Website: bh-photo
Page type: cross-sells
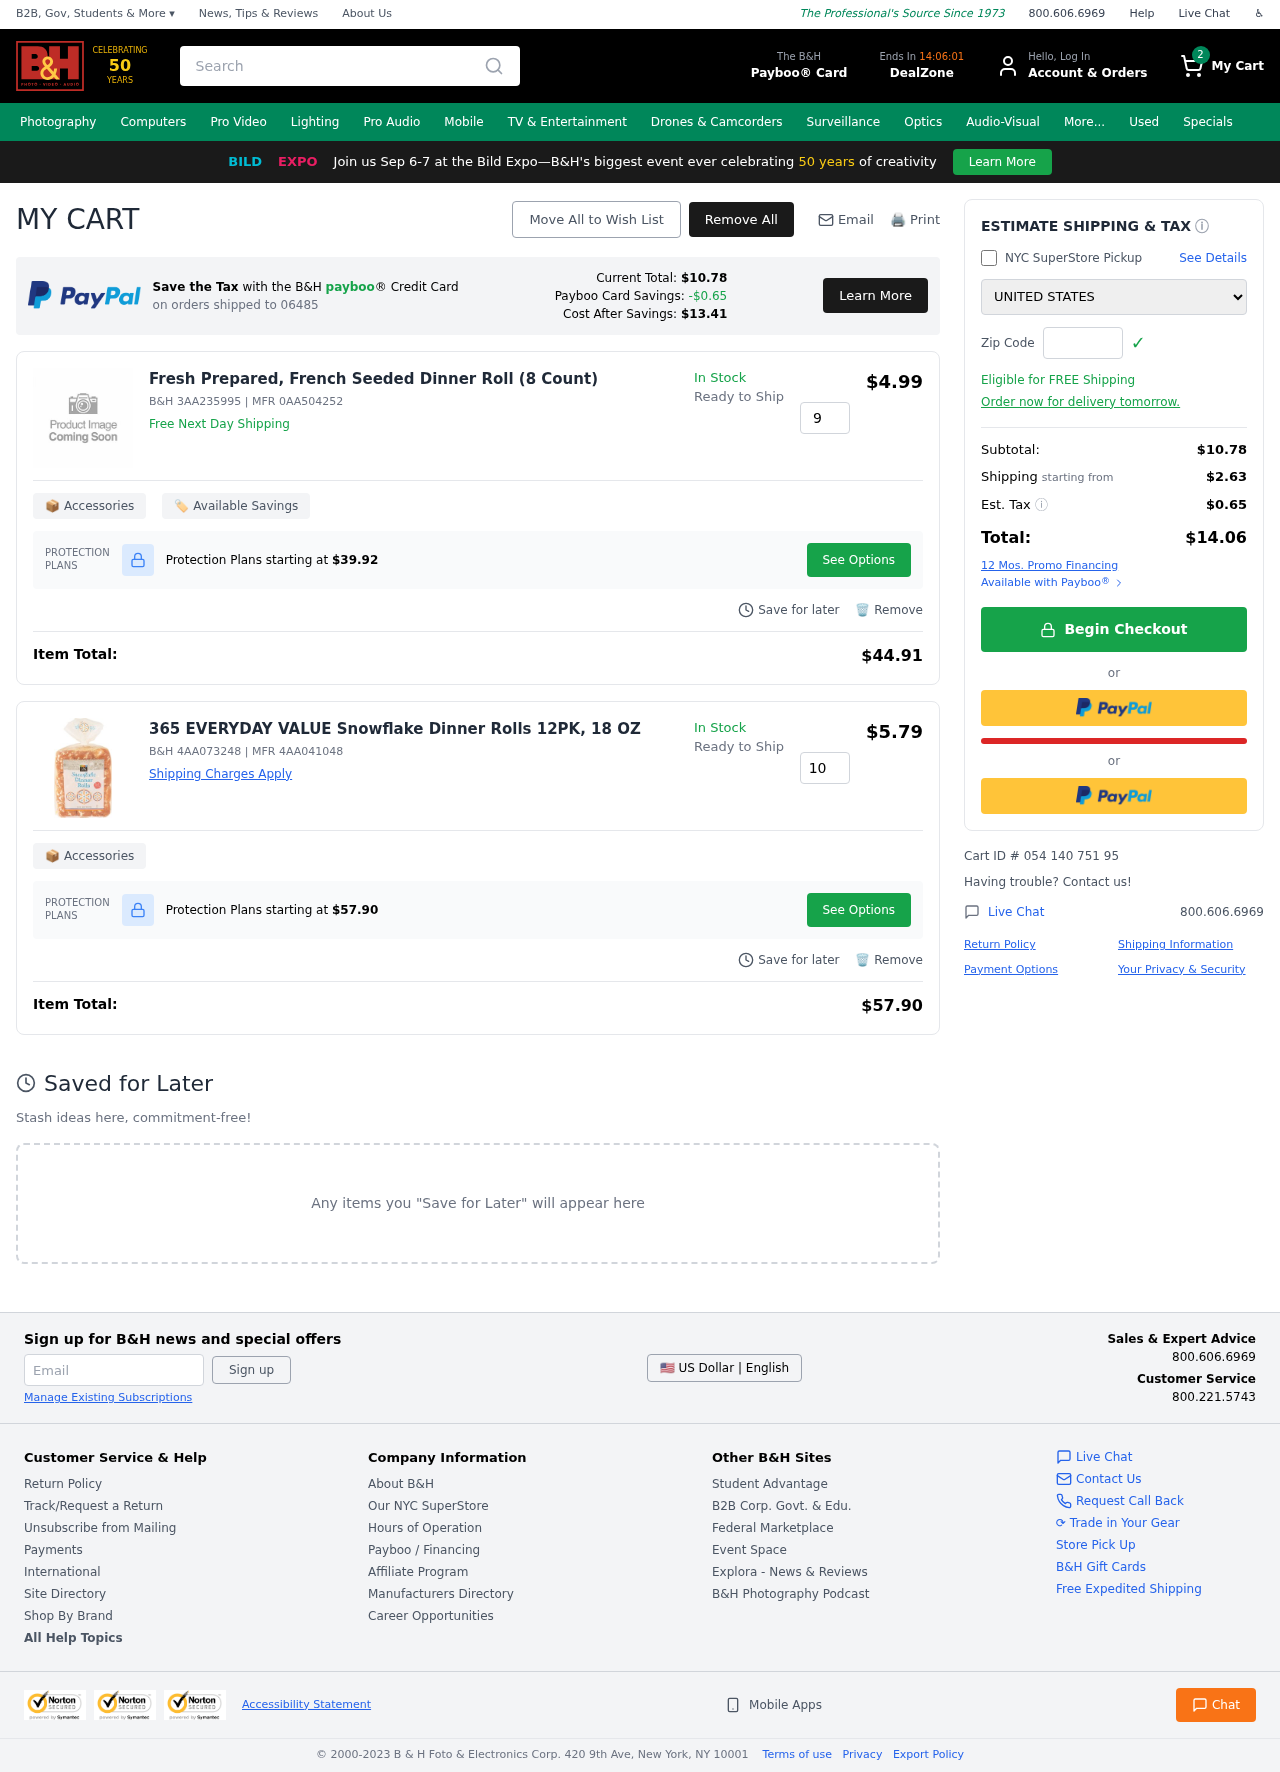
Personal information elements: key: PII_COUNTRY
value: United States
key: PII_POSTCODE
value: on orders shipped to 06485
Product elements: key: PRODUCT1_NAME
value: Fresh Prepared, French Seeded Dinner Roll (8 Count)
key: PRODUCT1_PRICE
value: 4.99
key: PRODUCT1_QUANTITY
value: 9
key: PRODUCT2_NAME
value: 365 EVERYDAY VALUE Snowflake Dinner Rolls 12PK, 18 OZ
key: PRODUCT2_PRICE
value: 5.79
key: PRODUCT2_QUANTITY
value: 10
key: PRODUCT1_SKU
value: B&H 3AA235995
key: PRODUCT1_MFR
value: MFR 0AA504252
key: PRODUCT1_PROTECTION_PRICE
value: $39.92
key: PRODUCT1_ITEM_TOTAL
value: $44.91
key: PRODUCT2_SKU
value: B&H 4AA073248
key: PRODUCT2_MFR
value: MFR 4AA041048
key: PRODUCT2_PROTECTION_PRICE
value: $57.90
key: PRODUCT2_ITEM_TOTAL
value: $57.90
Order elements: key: ORDER_NUM_ITEMS
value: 2
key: PAYBOO_CURRENT_TOTAL
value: $10.78
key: ORDER_SUBTOTAL
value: $10.78
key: ORDER_SHIPPING_COST
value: $2.63
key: ORDER_TAX
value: $0.65
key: ORDER_TOTAL
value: $14.06
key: ORDER_ID
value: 054 140 751 95
Search elements: key: HEADER_SEARCH
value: Search
Other elements: key: PAYBOO_SAVINGS
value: -$0.65
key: PAYBOO_COST_AFTER_SAVINGS
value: $13.41